Question: While recognizing the characters in a TIFF image,able to read the characters by using OCR method,MODI but where as while reading specific text format, it doesn't read the exact characters and shows some unknown characters.
Suppose this is the text format in an TIFF image file, how can I read the characters clearly in the below image?
Any way to recognize and display exact characters again?
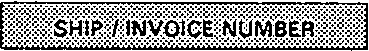
Answer: Image analysis and OCR is always kind of a soft science, since it might work on one instance and fail in another.
Can you apply some filters before performing the OCR? You might try to blur the image beforehand to soften the impact of the dotted background and then perform OCR on the image.